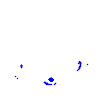
Particle: electron